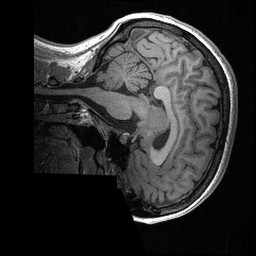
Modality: T1w
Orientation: sagittal
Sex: female
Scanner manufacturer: ge
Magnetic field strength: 3 T
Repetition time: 0.0064 s
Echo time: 0.00281 s